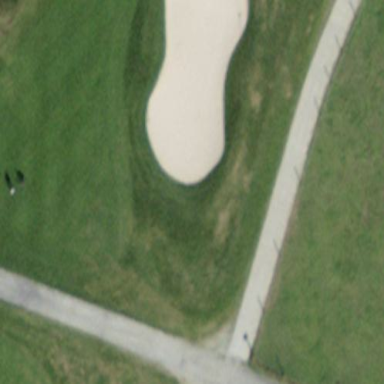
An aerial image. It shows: Sand golf bunker with sandy surface.